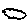
Label: cloud